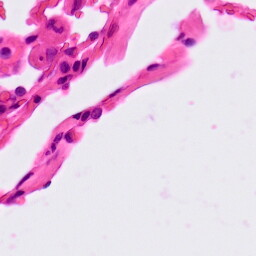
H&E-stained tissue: Lung